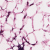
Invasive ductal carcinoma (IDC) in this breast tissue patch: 0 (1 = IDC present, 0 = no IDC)